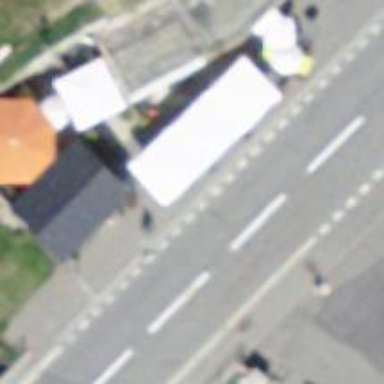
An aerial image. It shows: Kiosk shop.